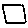
Label: square